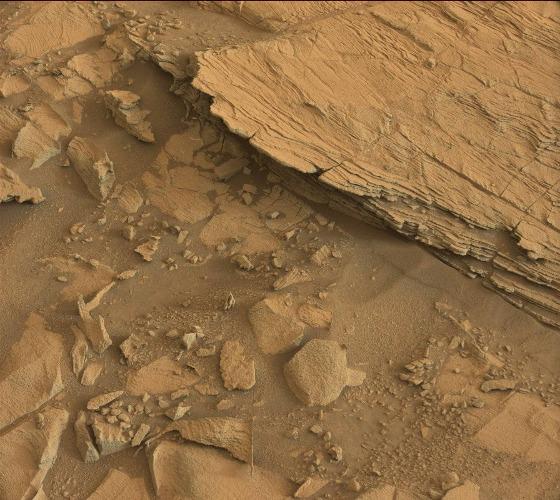
Terrain classes present: Bedrock, Gravel / Sand / Soil, Rock